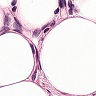
Metastatic tissue present: yes